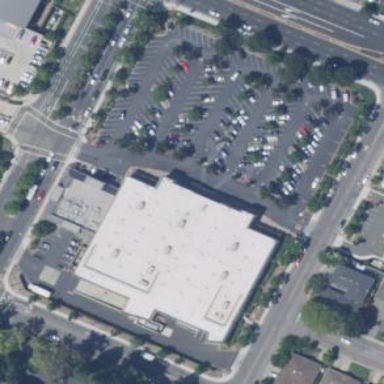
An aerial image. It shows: Retail area.